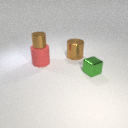
large red rubber cylinder below small brown metal cylinder